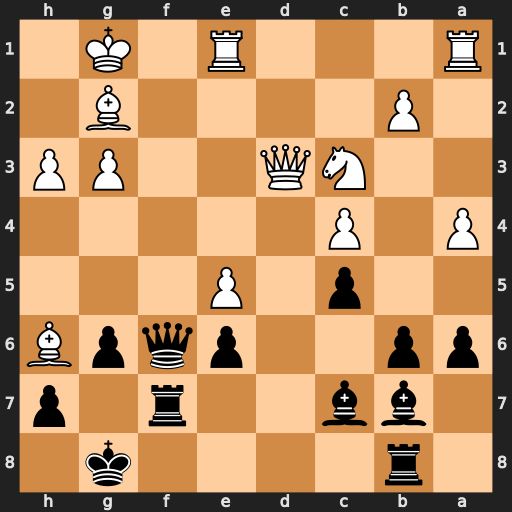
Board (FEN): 1r4k1/1bb2r1p/pp2pqpB/2p1P3/P1P5/2NQ2PP/1P4B1/R3R1K1
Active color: b
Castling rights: -
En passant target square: -
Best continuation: Qf2+ Kh2 Qxg2#